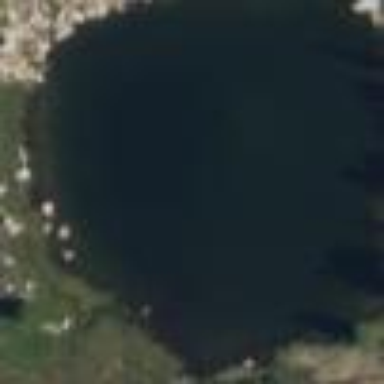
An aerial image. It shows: Serene lake surrounded by nature.